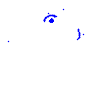
Particle: pion